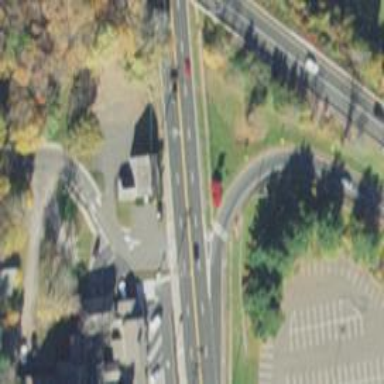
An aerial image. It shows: Marked road crossing.